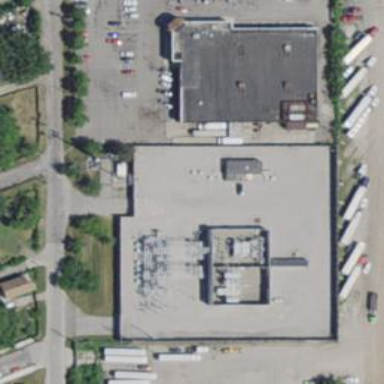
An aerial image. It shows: Industrial power substation at the distribution level.